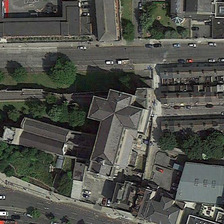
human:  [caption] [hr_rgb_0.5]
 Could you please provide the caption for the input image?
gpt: a church between two roads are near some buildings and green trees .

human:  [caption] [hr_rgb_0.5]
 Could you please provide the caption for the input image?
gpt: a church between two roads are near some buildings and green trees .

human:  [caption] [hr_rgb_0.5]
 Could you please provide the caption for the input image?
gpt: a church between two roads are near some buildings and green trees .

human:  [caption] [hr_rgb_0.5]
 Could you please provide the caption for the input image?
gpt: a church between two roads are near some buildings and green trees .

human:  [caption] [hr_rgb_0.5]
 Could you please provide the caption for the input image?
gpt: a church between two roads are near some buildings and green trees .